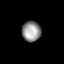
Tissue: prostate
Cell type: T cells
Senescence score: 0.7378
Nuclear area (px): 380
Mean DAPI intensity: 145